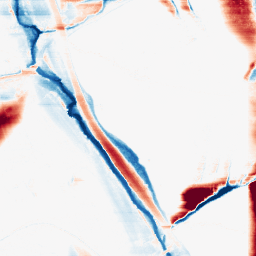
Category: morphological
Decomposition family: morphological_rect
Decomposition parameters: operation: average
width: 50
height: 3
Upsampling method: cubic_catmull_rom
Upsampling parameters: scale: 4
Upsampling scale: 4